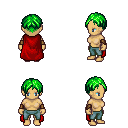
a pixel art fantasy rpg character, female body template, human, tanned skin, red cape, teal pants, green parted hairstyle, cloth bracers, four views (front, back, left, right), 2x2 character sprite sheet, small pixel art, hard edges, no anti-aliasing